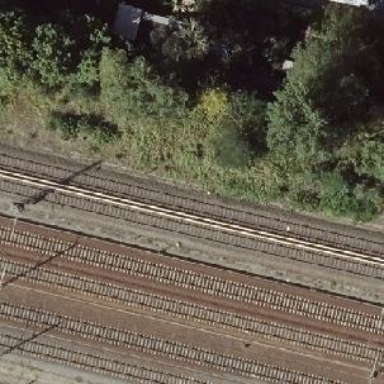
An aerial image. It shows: Solitary milestone along the railway.